Interaction volume radius: 5 \u00c5
Interaction volume height: 20 \u00c5
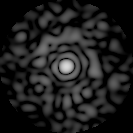
Disorder parameter: 0.8734